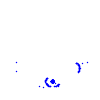
Particle: kaon